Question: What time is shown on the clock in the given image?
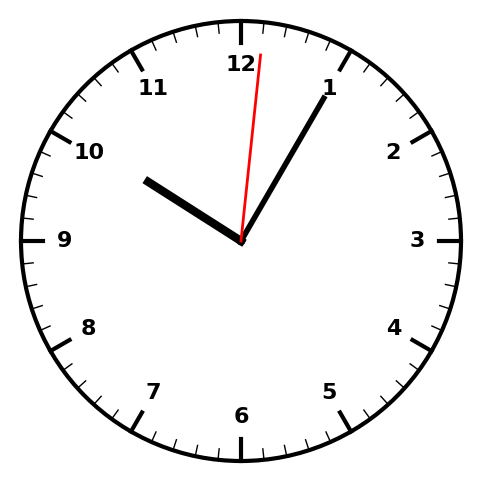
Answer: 10:05:01